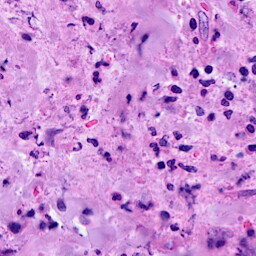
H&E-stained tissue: Breast